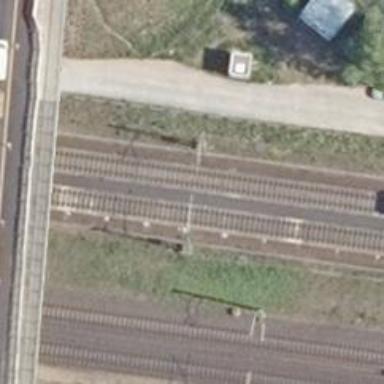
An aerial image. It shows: Milestone along the railway track with catenary mast.